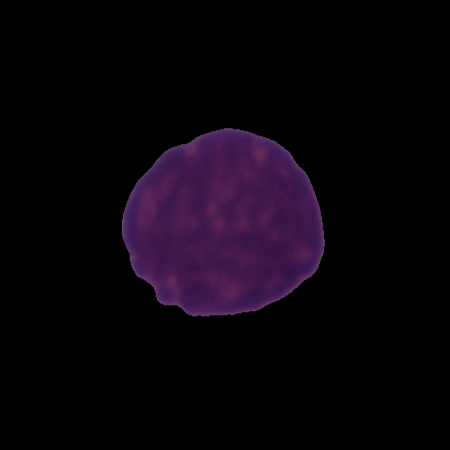
Label: healthy